Question: I am wondering what is the best way to make a UITextField fit a UITableView cell.
I have used this method before:
'''
@implementation UITextField (custom)
- (CGRect)textRectForBounds:(CGRect)bounds {
return CGRectMake(bounds.origin.x + 0, bounds.origin.y + 10,
bounds.size.width - 30, bounds.size.height - 16);
}
- (CGRect)editingRectForBounds:(CGRect)bounds {
return [self textRectForBounds:bounds];
}
@end
'''
But this causes an issue:
'''
Category is implementing a method which will also be implemented by its primary class
'''
Although I have seen ways to hide these warnings, it feels like this is more of a hack than a correct method.
What is the best way to fit a UItextField to a cell. This is my field:
'''
// Username field
usernameField = [[UITextField alloc] initWithFrame:(CGRectMake(10, 0, 300, 43))];
usernameField.autoresizingMask = UIViewAutoresizingFlexibleWidth | UIViewAutoresizingFlexibleHeight;
'''
It is input into the cell like this:
'''
if (indexPath.row == 0) {
[cell.contentView addSubview:usernameField];
}
'''
Image:

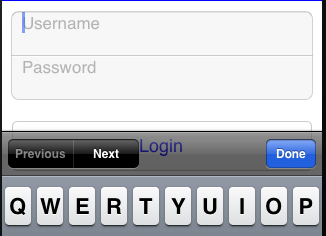
Answer: I'd suggest doing this by overriding your custom UITableViewCell's layoutSubviews method. Much simpler there imo. Something like:
'''
- (void)layoutSubviews
{
[super layoutSubviews];
float w, h;
w = (int)(self.frame.size.width - 30);
h = (int)(self.frame.size.height - 16);
[self.detailTextLabel setFrame:CGRectMake(0, 10, w, h)];
}
'''
Here's a fragment of the custom cell initialization
'''
@interface MyCustomCell: UITableViewCell {
}
@end
@implementation MyCustomCell
- (id)initWithStyle:(UITableViewCellStyle)style reuseIdentifier:(NSString *)reuseIdentifier
{
if (self = [super initWithStyle:style reuseIdentifier:reuseIdentifier]) {
}
return self;
}
'''
Here's a fragment of where the custom cell would be created:
'''
- (UITableViewCell *)tableView:(UITableView *)tableView cellForRowAtIndexPath:(NSIndexPath *)indexPath {
static NSString *CellIdentifier = @"Cell";
MyCustomCell *cell = (MyCustomCell *)[tableView dequeueReusableCellWithIdentifier:CellIdentifier];
if (cell == nil) {
cell = [[[MyCustomCell alloc] initWithStyle:UITableViewCellStyleSubtitle reuseIdentifier:CellIdentifier] autorelease];
}
'''